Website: home-depot
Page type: review-order
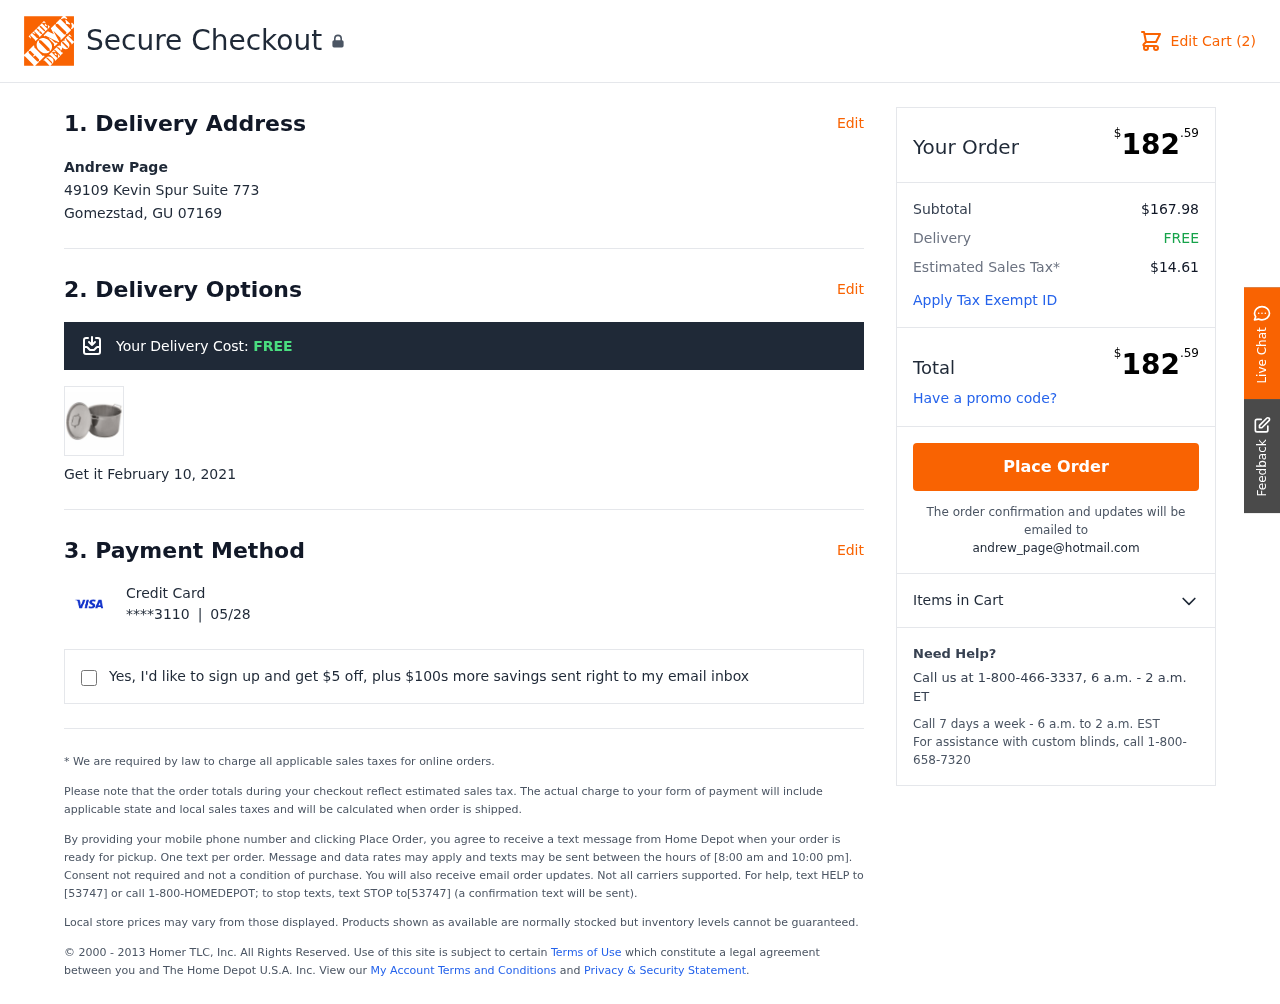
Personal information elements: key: PII_CARD_EXPIRY
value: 05/28
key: PII_CARD_LAST4
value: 3110
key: PII_CITY_STATE_ZIP
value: Gomezstad, GU 07169
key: PII_EMAIL
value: andrew_page@hotmail.com
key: PII_FULLNAME
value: Andrew Page
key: PII_STREET
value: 49109 Kevin Spur Suite 773
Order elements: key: ORDER_NUM_ITEMS
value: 2
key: ORDER_SHIPPING_COST
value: FREE
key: ORDER_DELIVERY_DATE
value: February 10, 2021
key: ORDER_TOTAL
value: $182.59
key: ORDER_SUBTOTAL
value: $167.98
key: ORDER_TAX
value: $14.61